Field crop: tomato
Growth stage: 1
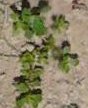
Species: portulaca